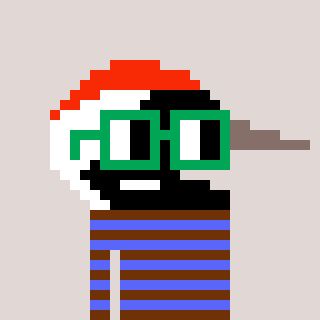
a pixel art character with square green glasses, a crane-shaped head and a purple-colored body on a warm background